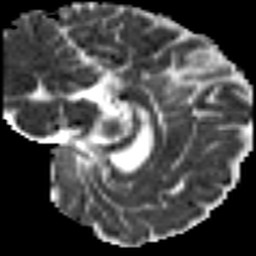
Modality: MD
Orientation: sagittal
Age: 32
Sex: male
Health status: healthy
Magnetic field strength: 3 T
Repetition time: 8.4 s
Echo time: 0.0926 s